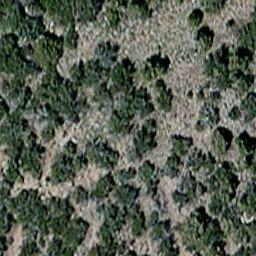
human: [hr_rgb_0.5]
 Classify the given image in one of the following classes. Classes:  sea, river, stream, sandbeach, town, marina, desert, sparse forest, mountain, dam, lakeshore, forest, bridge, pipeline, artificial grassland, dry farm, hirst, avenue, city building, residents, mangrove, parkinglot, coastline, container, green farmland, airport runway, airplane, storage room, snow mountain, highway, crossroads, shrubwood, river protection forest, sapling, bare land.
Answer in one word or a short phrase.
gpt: sparse forest